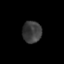
Tissue: lung
Cell type: Epithelial cells
Senescence score: 0.2409
Nuclear area (px): 407
Mean DAPI intensity: 59.361